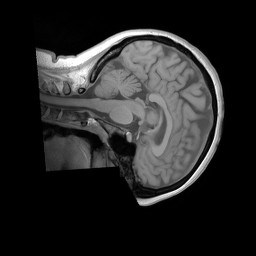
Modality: T1w
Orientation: sagittal
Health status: ill
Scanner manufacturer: siemens
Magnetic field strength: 3 T
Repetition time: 0.44 s
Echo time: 0.00266 s